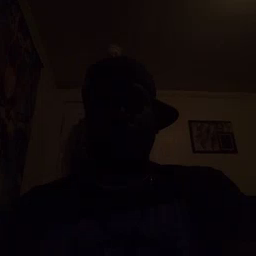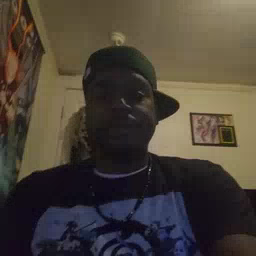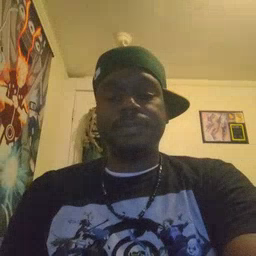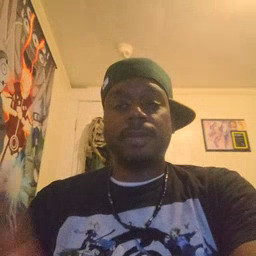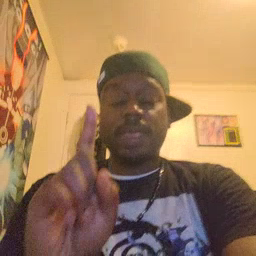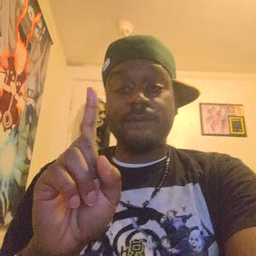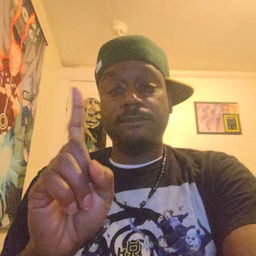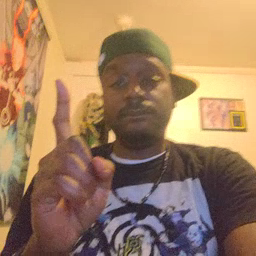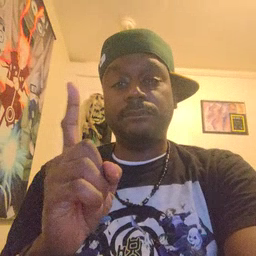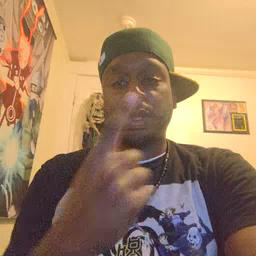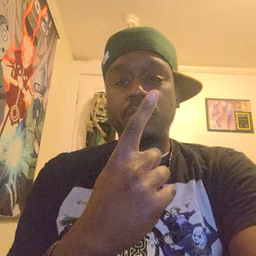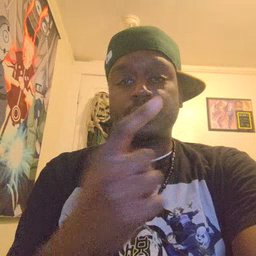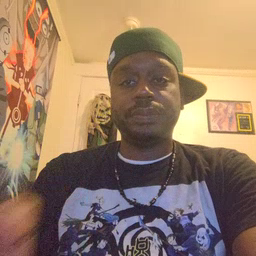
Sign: first